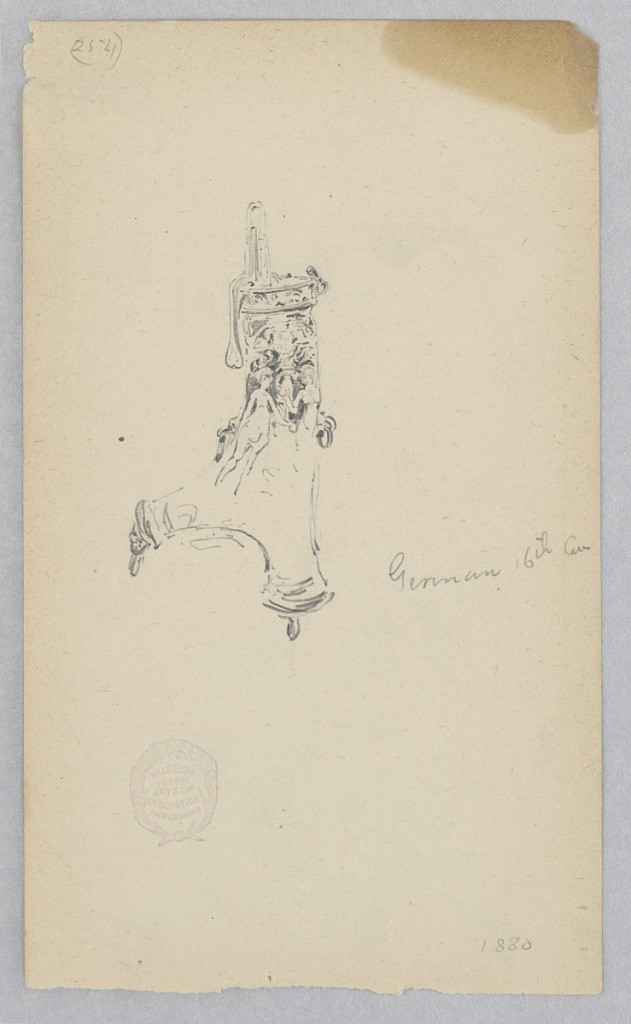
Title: Flask
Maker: Robert Frederick Blum, American, 1857–1903
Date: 1880
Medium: Graphite on wove paper
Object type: Drawing
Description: Sketch of carved powder flask.